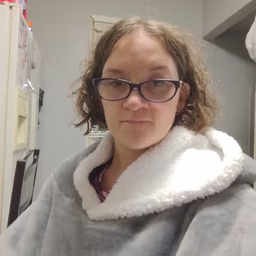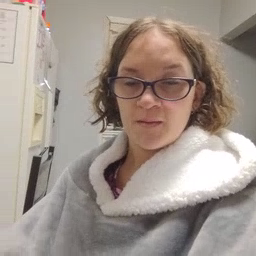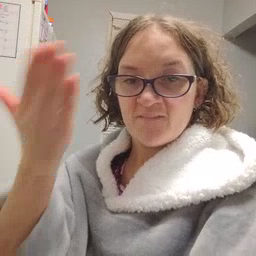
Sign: before